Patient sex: M
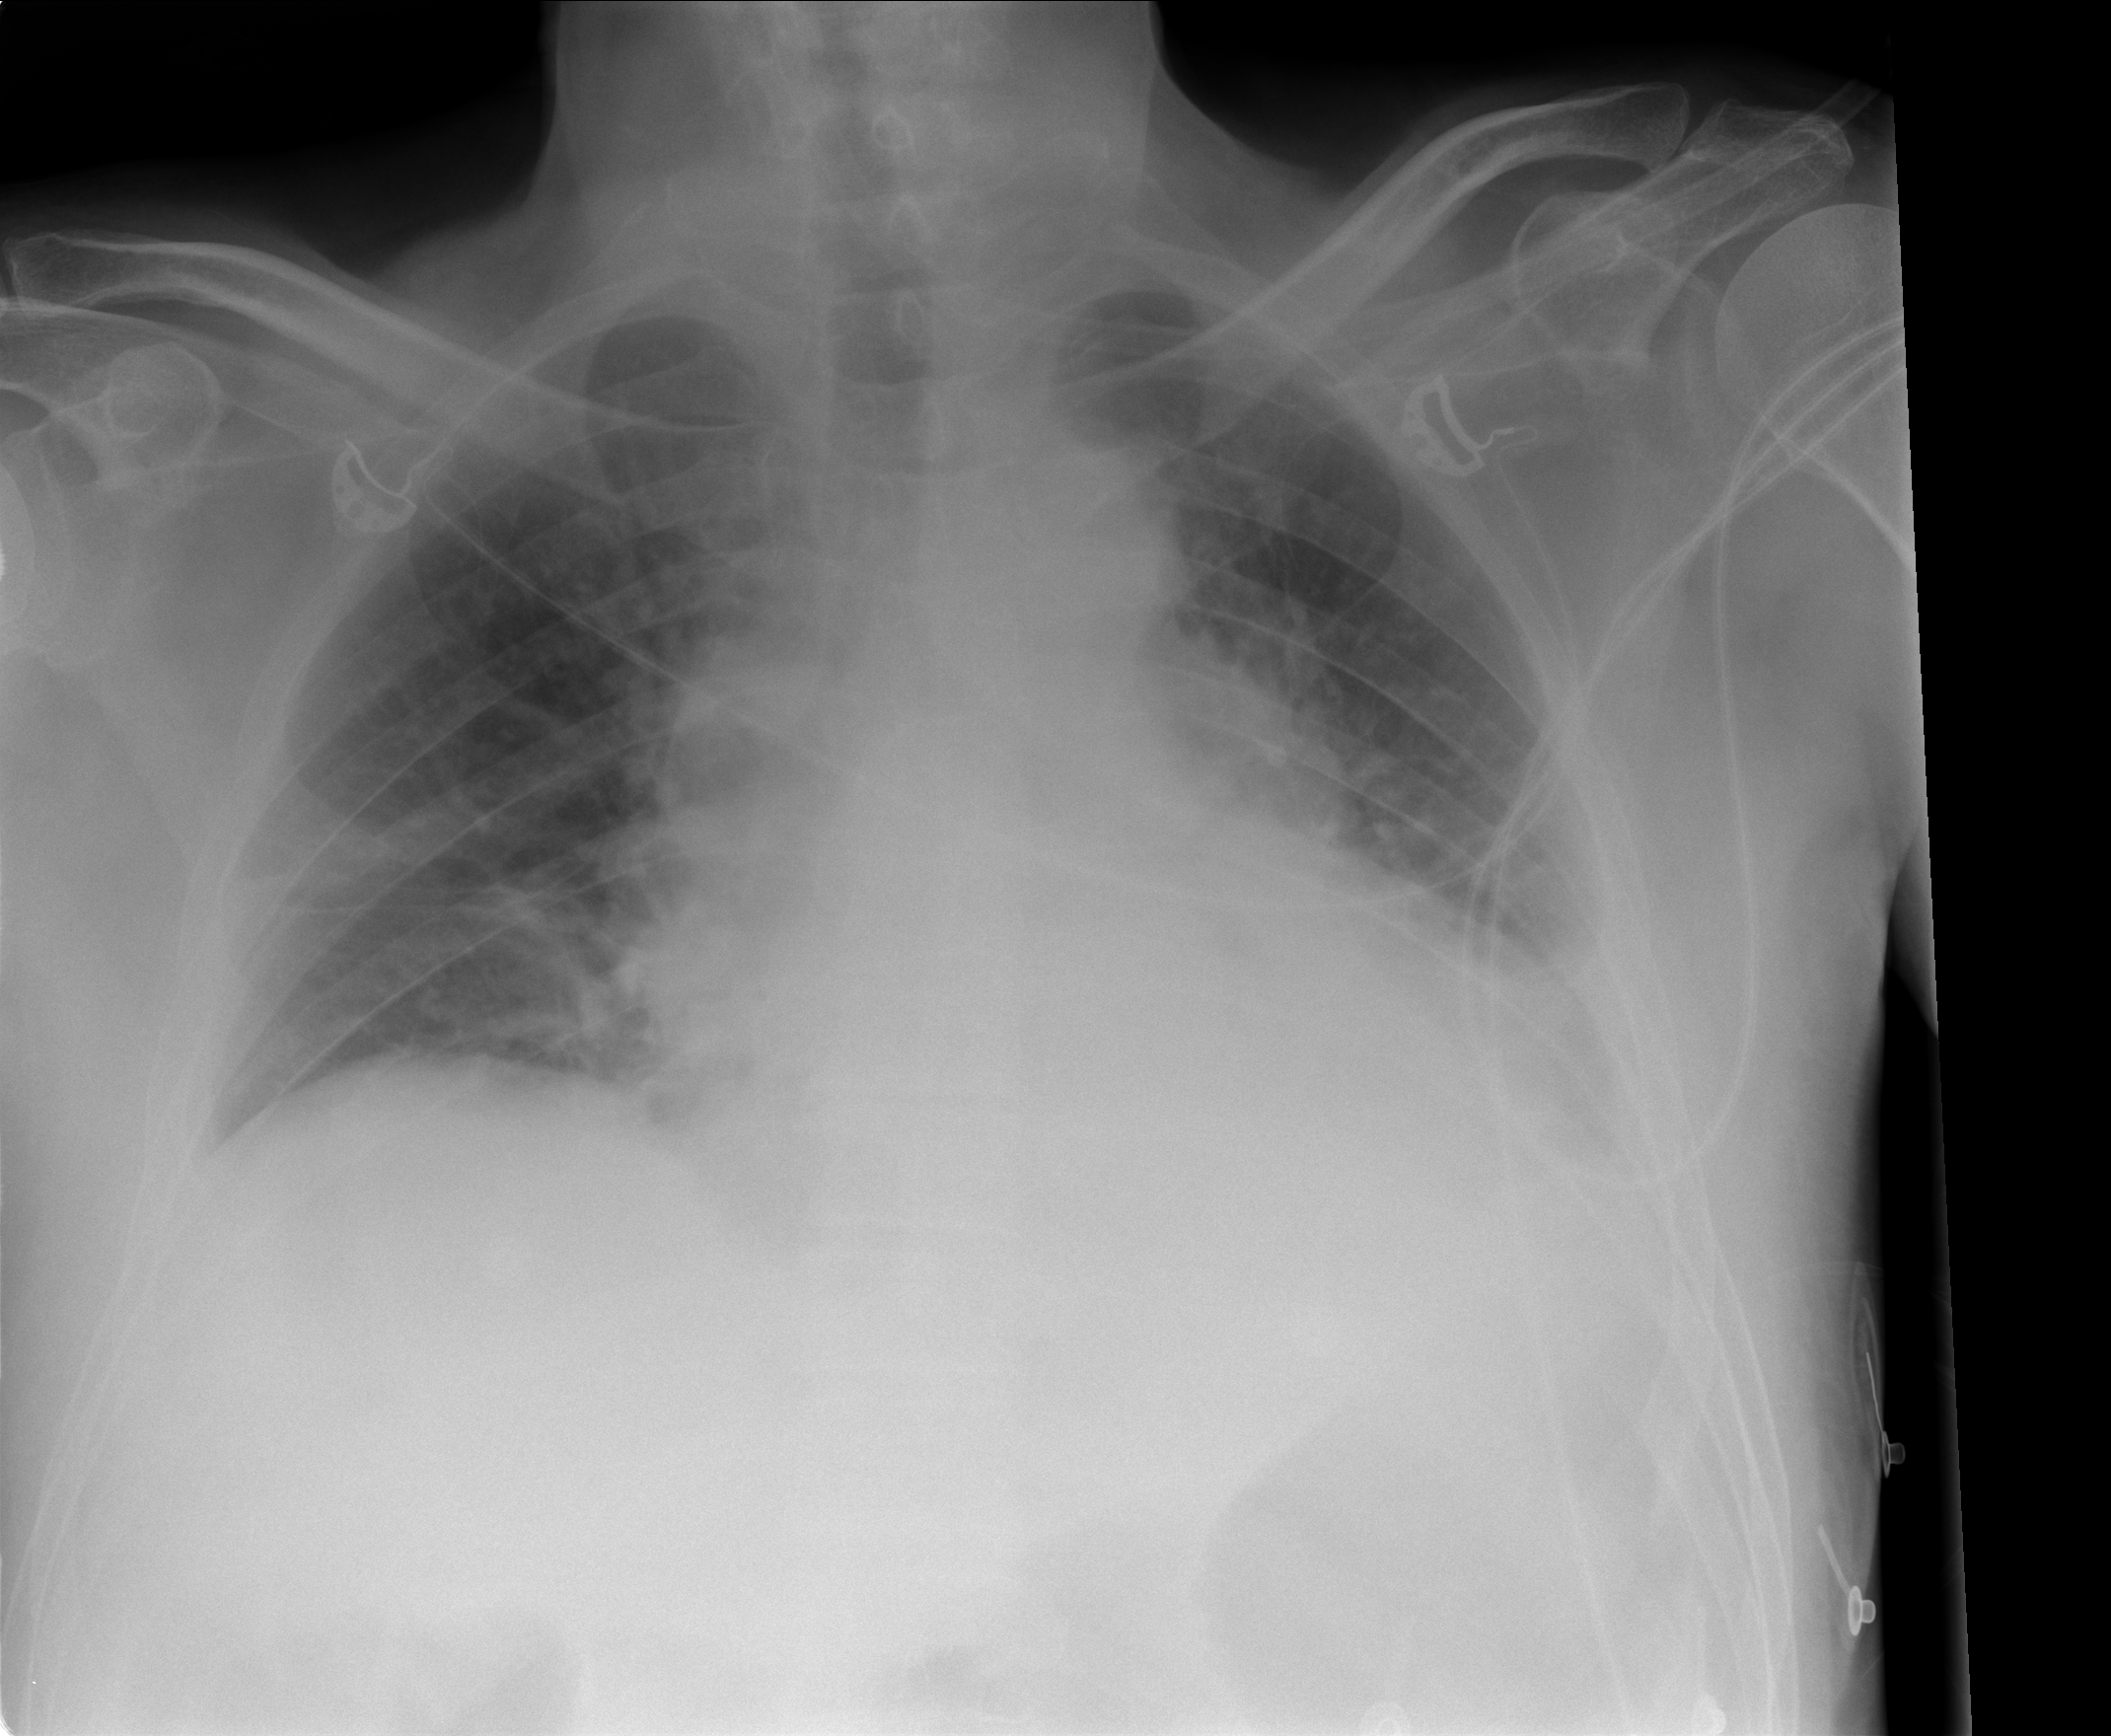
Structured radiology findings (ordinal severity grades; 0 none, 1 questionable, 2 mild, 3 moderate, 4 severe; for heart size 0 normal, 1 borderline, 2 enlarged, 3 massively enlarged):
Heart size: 2
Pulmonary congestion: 2
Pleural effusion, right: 0
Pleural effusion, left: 3
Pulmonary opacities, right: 0
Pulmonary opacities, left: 1
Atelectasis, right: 2
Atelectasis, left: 2